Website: slack
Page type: payment
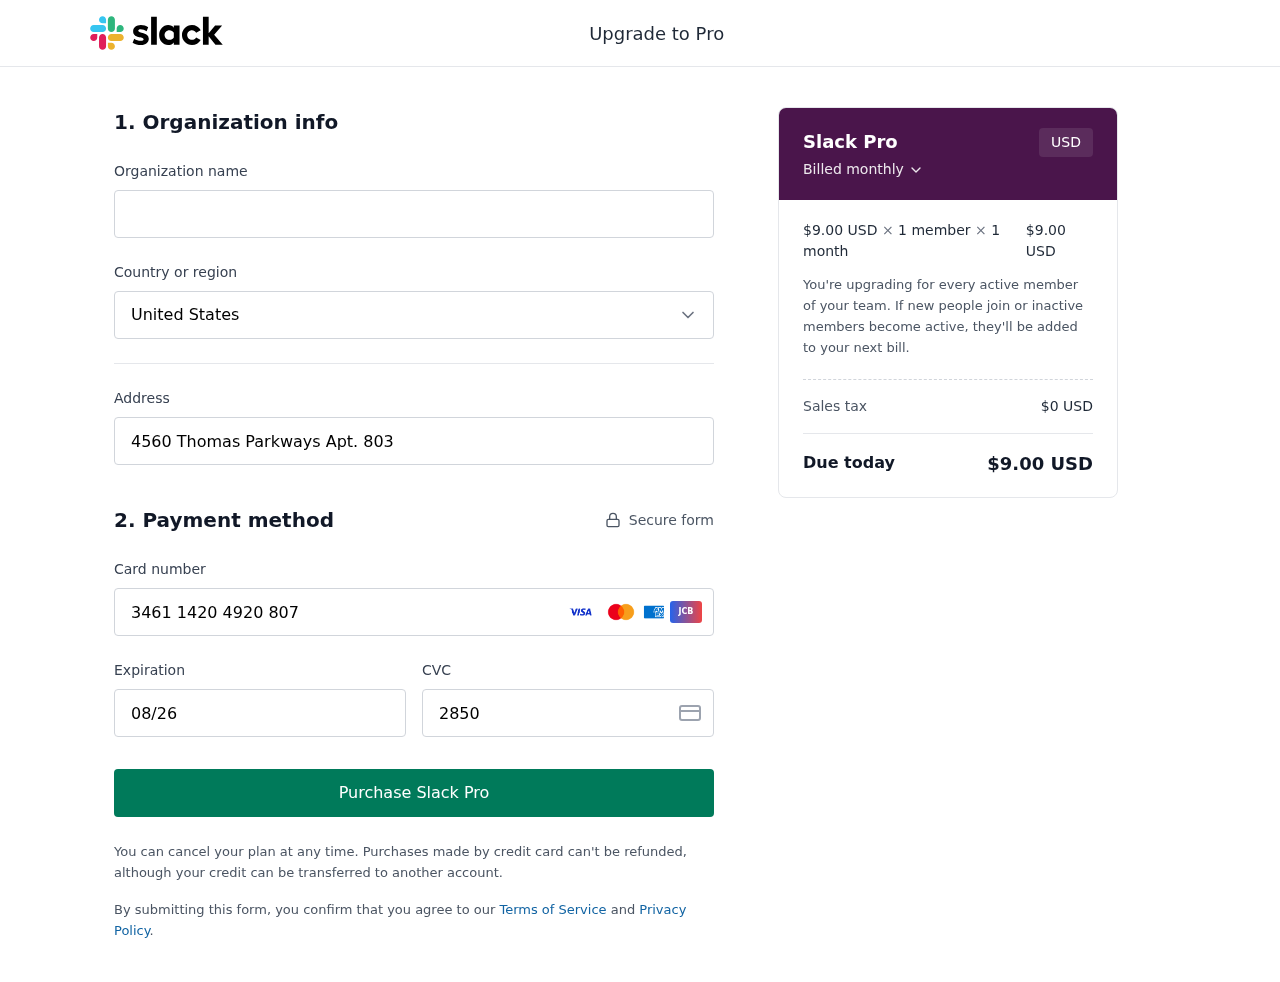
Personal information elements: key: PII_CARD_CVV
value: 2850
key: PII_CARD_EXPIRY
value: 08/26
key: PII_CARD_NUMBER
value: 3461 1420 4920 807
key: PII_COUNTRY
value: United States
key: PII_STREET
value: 4560 Thomas Parkways Apt. 803
Product elements: key: PRODUCT1_PRICE
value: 9
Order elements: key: ORDER_SUBTOTAL
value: $9.00 USD
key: ORDER_TAX
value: $0 USD
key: ORDER_TOTAL
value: $9.00 USD